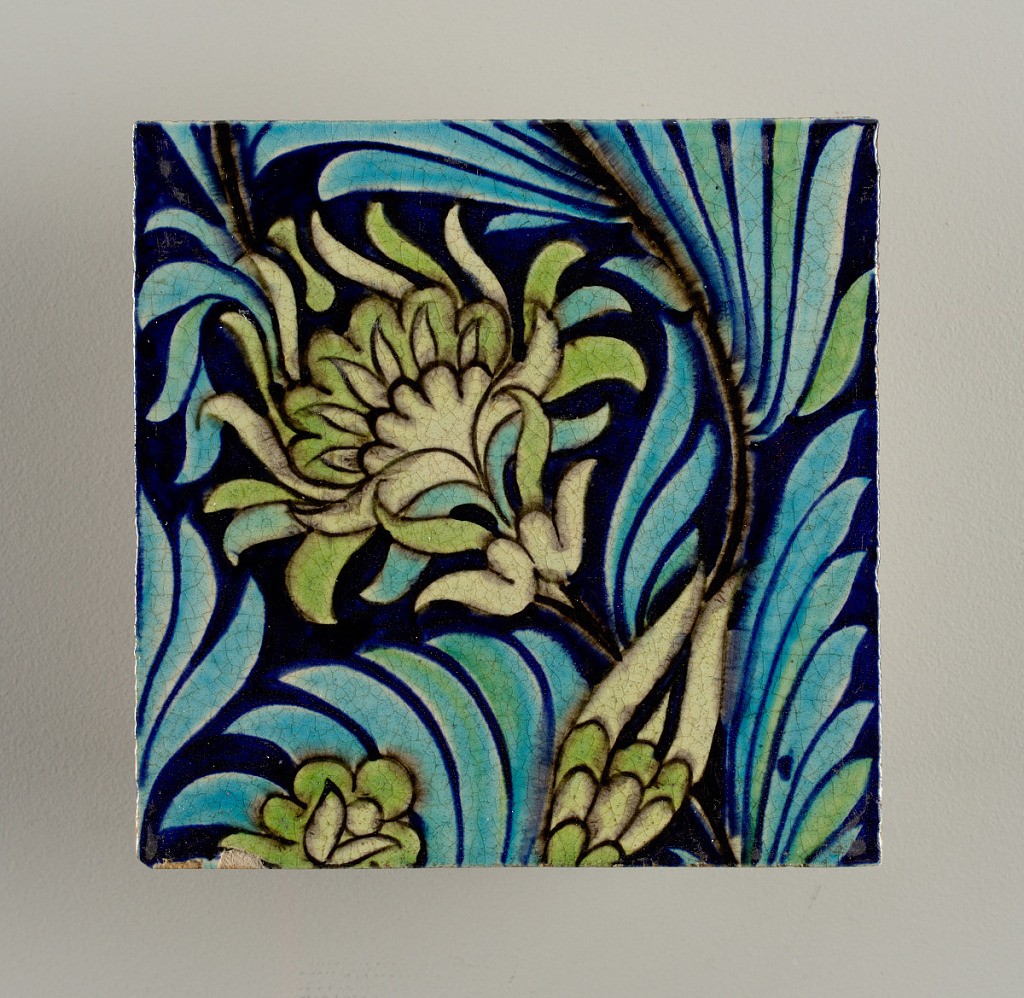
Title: Tile
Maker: William Frend De Morgan, British, 1839–1917
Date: ca. 1888–98
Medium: Glazed earthenware
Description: Square tile of buff clay with grogg added. On royal blue ground diagonally set conventionalized flower in pale greens outlined with black and turquoise leaves. Part of large design.